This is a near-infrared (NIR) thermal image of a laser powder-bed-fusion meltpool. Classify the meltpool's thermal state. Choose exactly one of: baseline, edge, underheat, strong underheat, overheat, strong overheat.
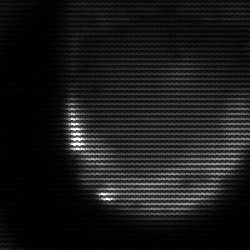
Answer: edge